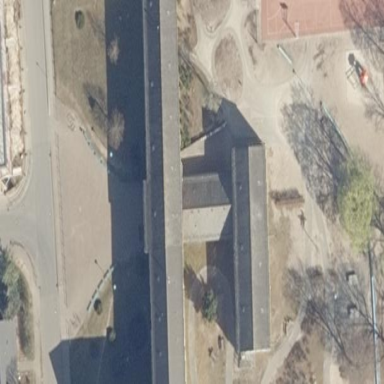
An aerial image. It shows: School building.